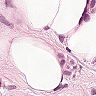
Metastatic tissue present: yes